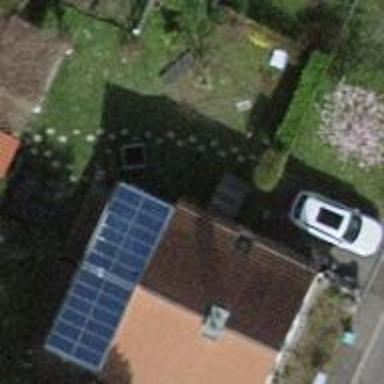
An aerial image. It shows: Garden surrounded by fence.